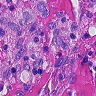
Metastatic tissue present: no